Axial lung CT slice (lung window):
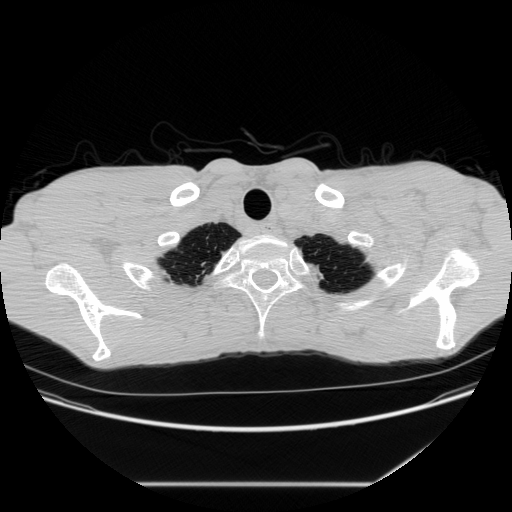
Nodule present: no